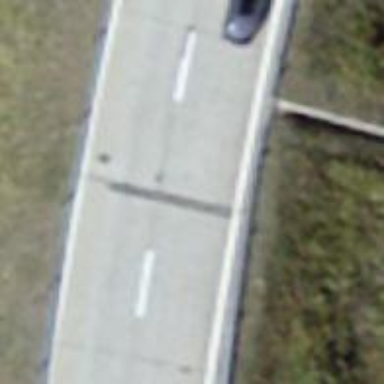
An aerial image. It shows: Primary highway with concrete surface and embankment on the right side.